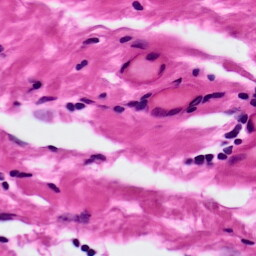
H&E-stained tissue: Ovarian